Question: After reading all others questions about the HY093, I open this one to figure out why I've got this message too.
Here is my table :

And here is my request :
(Where $conn is my PDO connection)
'''
$sql = $conn->prepare("INSERT INTO Sites (Email,URL,Title,Description,PageRank,Rewrite,MetaDesc,Origin,BackLink,nbBackLink,RssTitle,RssAddress,SocAddress,SocPostalCode,SocCity,SocCountry,SocTel,Offer,Status,nbHit)
VALUES (:Email,:URL,:Title,:Description,:PageRank,:Rewrite,:MetaDesc,:Origin,:BackLink,0,:RssTitle,:RssAddress,:SocAddress,:SocPostalCode,:SocCity,:SocCountry,:SocTel,:Offer,:Status,0)");
$sql->setAttribute( PDO::ATTR_ERRMODE, PDO::ERRMODE_EXCEPTION );
$pageRank = new GooglePageRank($_POST["site_url"]);
$sql->bindParam(":Email",$_POST["submail"],PDO::PARAM_STR);
$sql->bindParam(":URL",$_POST["site_url"],PDO::PARAM_STR);
$sql->bindParam(":Title",$_POST["site_title"],PDO::PARAM_STR);
$sql->bindParam(":Description",$_POST["site_desc"],PDO::PARAM_STR);
$sql->bindParam(":PageRank",$pageRank->PageRank,PDO::PARAM_INT);
$sql->bindParam(":Rewrite",stringToRewrite($_POST["site_title"]),PDO::PARAM_STR);
$sql->bindParam(":MetaDesc",$_POST["site_desc"],PDO::PARAM_STR);
$sql->bindParam(":Origin",$_POST["site_country"],PDO::PARAM_STR);
$sql->bindParam(":BackLink",$_POST["site_backlink"],PDO::PARAM_STR);
$sql->bindParam(":RssTitle",$_POST["site_rss_title"],PDO::PARAM_STR);
$sql->bindParam(":RssAddress",$_POST["site_rss_addr"],PDO::PARAM_STR);
$sql->bindParam(":SocAddress",$_POST["soc_addr"],PDO::PARAM_STR);
$sql->bindParam(":SocPostalCode",$_POST["soc_cp"],PDO::PARAM_STR);
$sql->bindParam(":SocCity",$_POST["soc_city"],PDO::PARAM_STR);
$sql->bindParam(":SocCoutry",$_POST["soc_pays"],PDO::PARAM_STR);
$sql->bindParam(":SocTel",$_POST["soc_tel"],PDO::PARAM_STR);
$offer = $_POST["offer"] == "premium" ? 1 : 0;
$status = $_POST["offer"] == "premium" ? 2 : 0;
$sql->bindParam(":Offer",$offer,PDO::PARAM_INT);
$sql->bindParam(":Status",$status,PDO::PARAM_INT);
$sql->execute();
var_dump($sql->errorInfo());
var_dump($sql->errorCode());
'''
Any idea why I keep have an HY093 error?
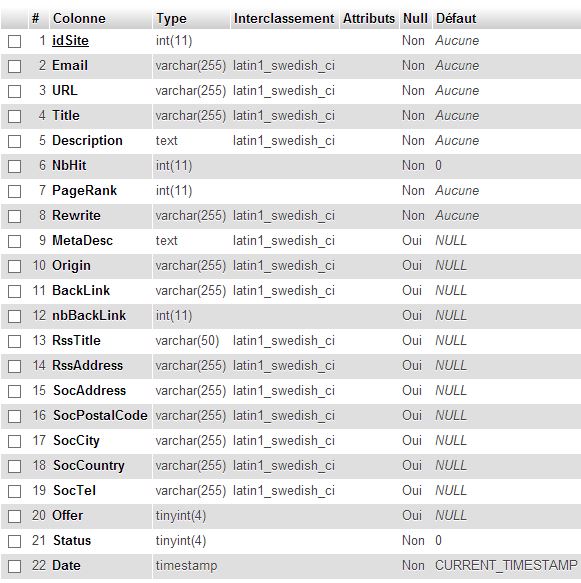
Answer: You have a typo in one of your bindParams, which means you have a mismatch in parameters:
'''
$sql->bindParam(":SocCoutry",$_POST["soc_pays"],PDO::PARAM_STR);
'''
should be
'''
$sql->bindParam(":SocCountry",$_POST["soc_pays"],PDO::PARAM_STR);
'''